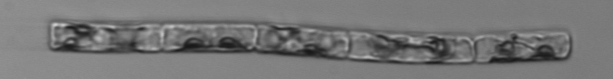
Label: Guinardia_delicatula